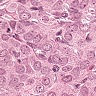
Metastatic tissue present: yes